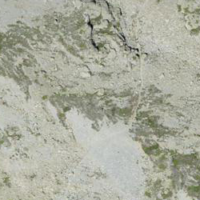
EUNIS habitat code: 31
Species observed at this site:
Jacobaea incana